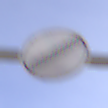
Verkehrszeichen: EndeSaemtlicherBegrenzungen
Umgebung: Outdoor, Nature
Tageszeit: MorningAfternoon
Wetter: PartlyCloudy
Licht: Natural
Jahreszeit: NotSpecified
Kontrast: HighContrast